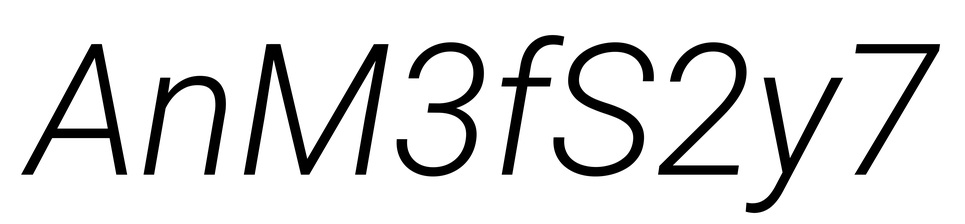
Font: Roboto-Italic_Light_Italic